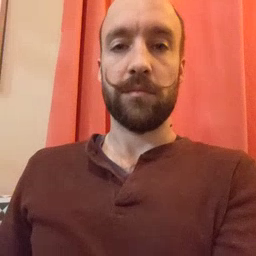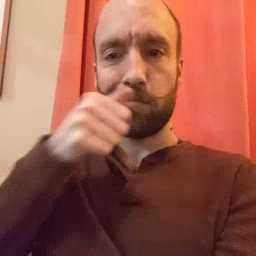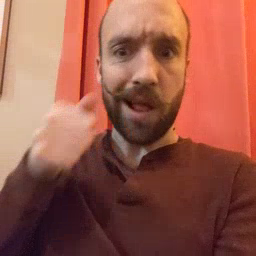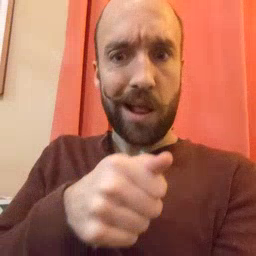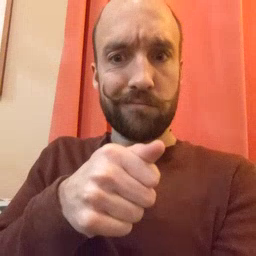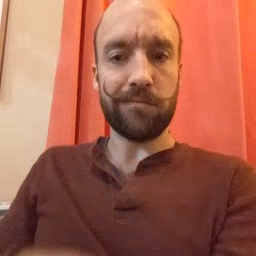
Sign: hide